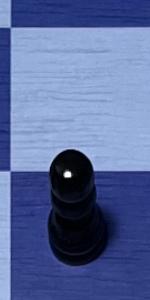
Label: Pawn_Black